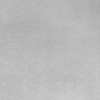
Label: dusty